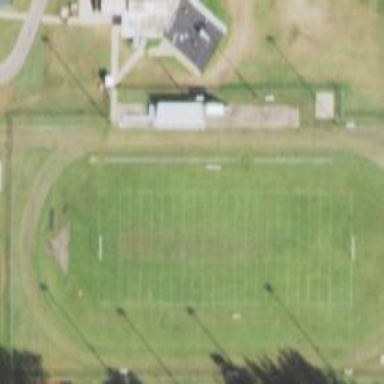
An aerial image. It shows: American football pitch for leisure and sport activities.